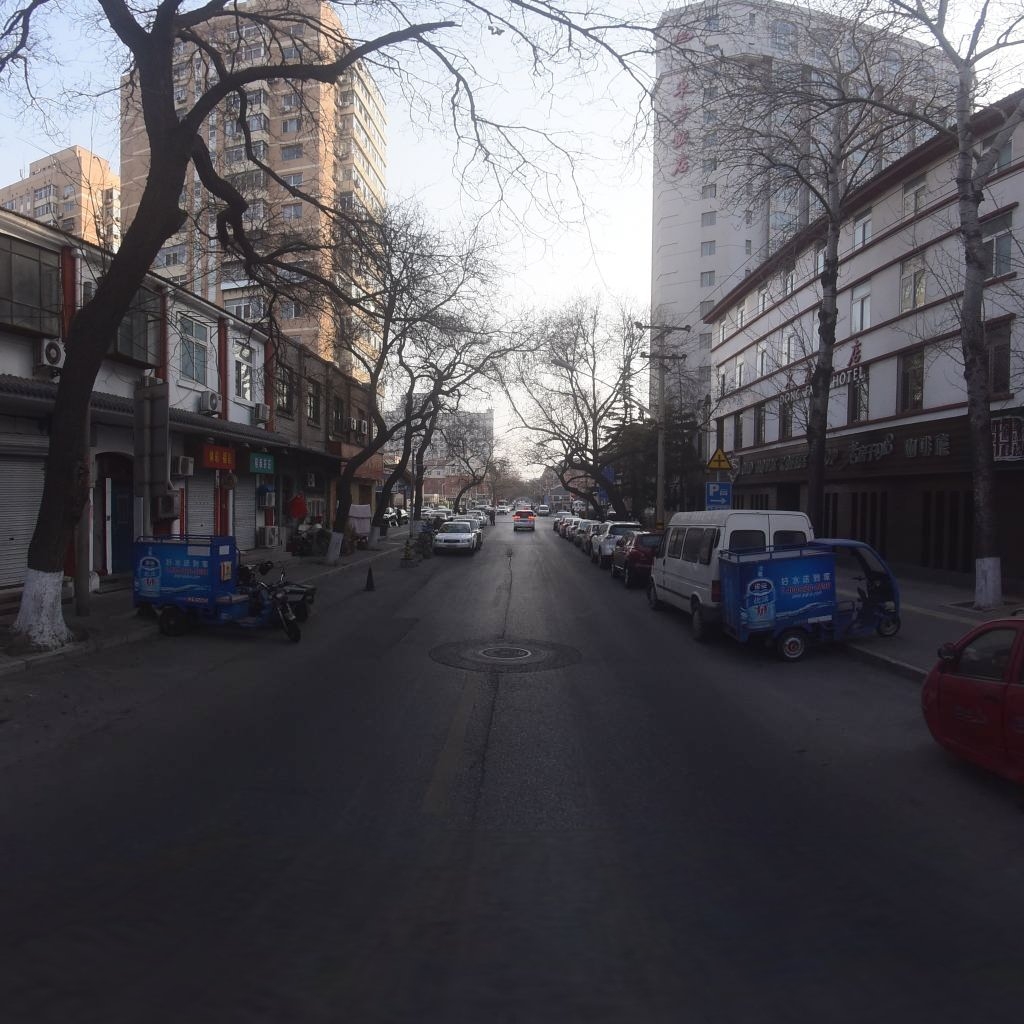
Region: Xicheng
Road damage annotations: longitudinal crack, longitudinal crack, manhole cover